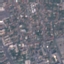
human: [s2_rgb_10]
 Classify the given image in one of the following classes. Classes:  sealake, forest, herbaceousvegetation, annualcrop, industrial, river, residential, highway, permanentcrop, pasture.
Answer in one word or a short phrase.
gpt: Residential